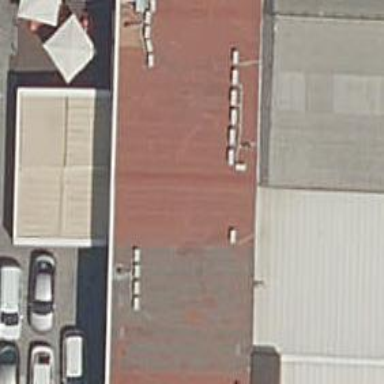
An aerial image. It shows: Restaurant.